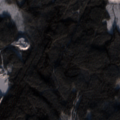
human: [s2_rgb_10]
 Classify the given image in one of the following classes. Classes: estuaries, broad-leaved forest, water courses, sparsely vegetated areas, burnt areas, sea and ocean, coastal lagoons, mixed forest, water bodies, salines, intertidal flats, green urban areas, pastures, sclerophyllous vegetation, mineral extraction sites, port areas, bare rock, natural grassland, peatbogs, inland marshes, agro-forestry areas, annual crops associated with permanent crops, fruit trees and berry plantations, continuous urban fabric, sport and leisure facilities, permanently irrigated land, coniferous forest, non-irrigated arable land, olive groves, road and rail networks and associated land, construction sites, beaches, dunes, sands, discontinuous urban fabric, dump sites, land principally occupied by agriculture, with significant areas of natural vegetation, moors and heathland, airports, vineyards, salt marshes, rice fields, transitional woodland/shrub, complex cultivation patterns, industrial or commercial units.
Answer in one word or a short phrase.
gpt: mineral extraction sites, coniferous forest, mixed forest